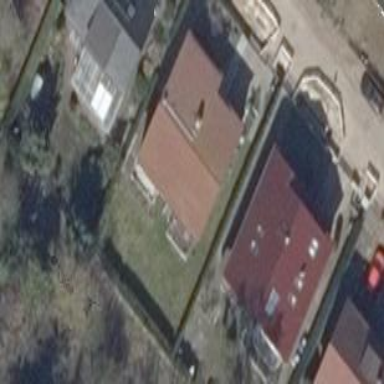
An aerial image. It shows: Detached building.